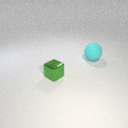
large cyan rubber sphere behind small green metal cube